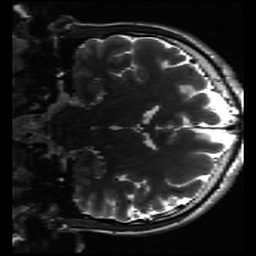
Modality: inplaneT2
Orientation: coronal